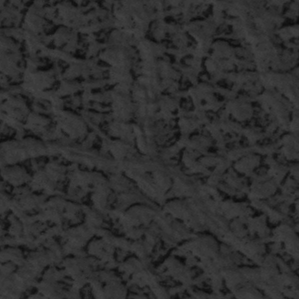
Label: frost